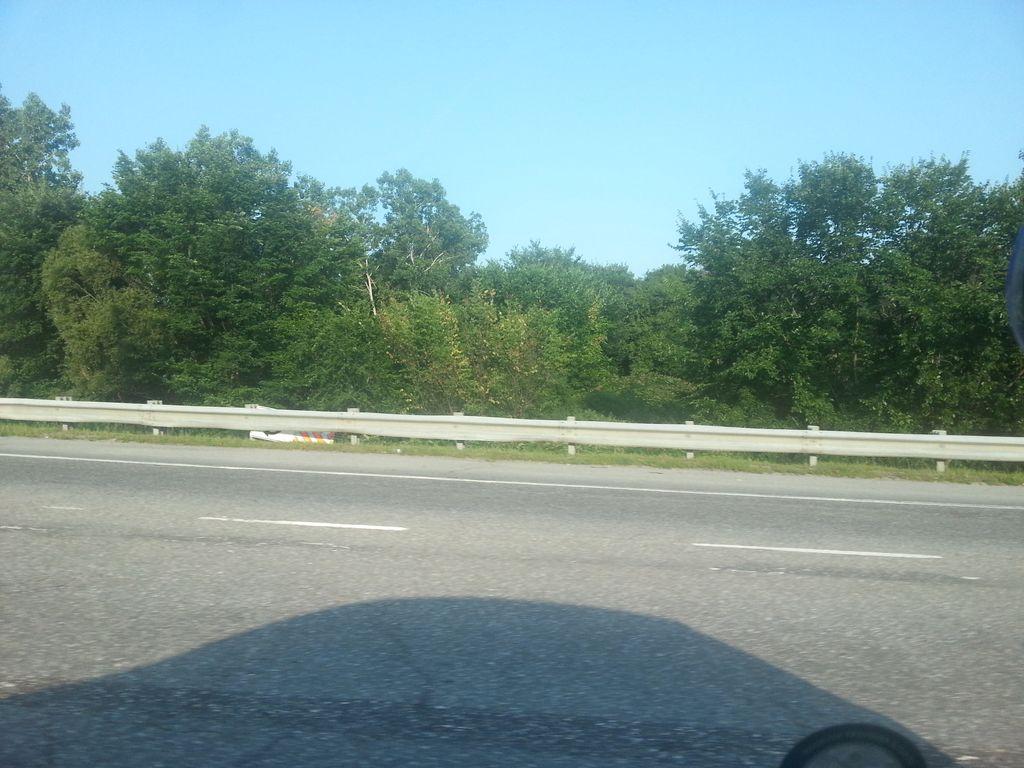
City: ottawa-gatineau